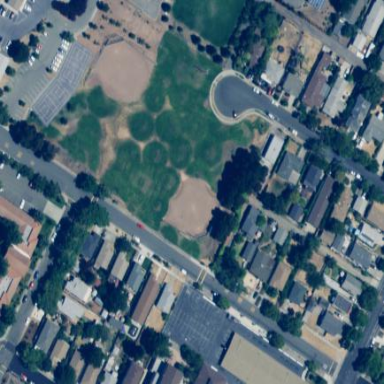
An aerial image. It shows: Baseball pitch for leisure land activities.